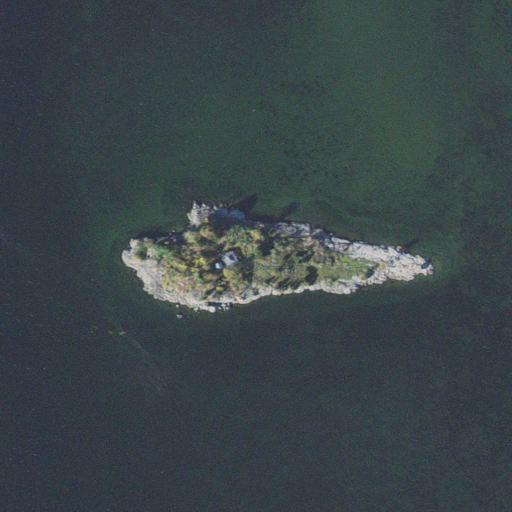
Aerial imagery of island in Vermont named Sawyer Island containing only open water